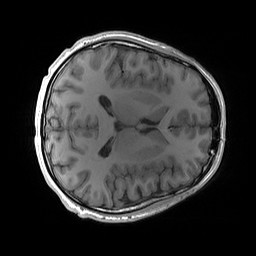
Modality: T1w
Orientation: axial
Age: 29
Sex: male